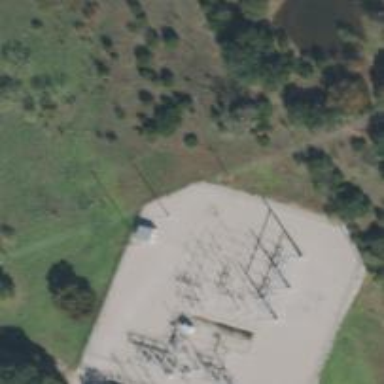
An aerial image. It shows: Distribution substation surrounded by fence.